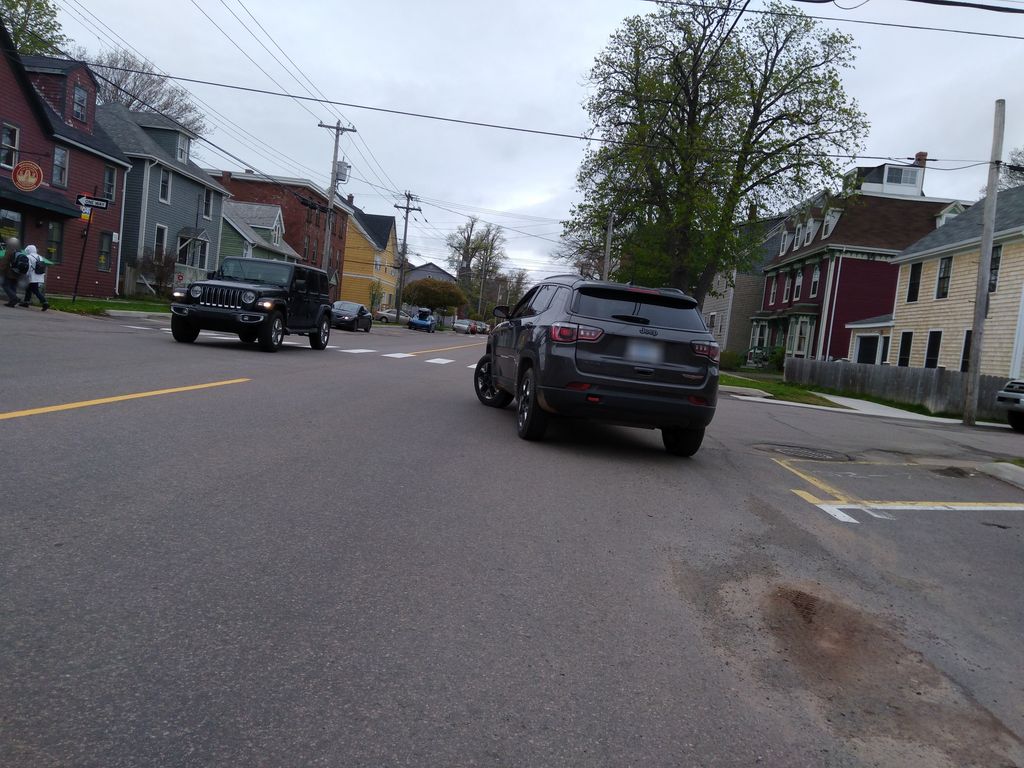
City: charlottetown